Question: I wrote a program that will simulate a ball being thrown off a 50 meter building.
I added in collision detection by reversing the velocity in the y direction when the ball hits the ground (y < 0), keeping the horizontal velocity the same, and multiplying both velocities by some min value, so that the ball will ultimately come to a rest.
'''
#include<stdio.h>
#include<math.h>
#include <stdlib.h>
int main() {
FILE *fp;
FILE *fr;
float ax = 0, ay = 0, x = 0, y = 0, vx = 0, vy = 0;
float time = 0, deltaTime = .001;
float min = -.<PHONE>;
int numBounces = 0;
fr = fopen("input_data.txt", "rt");
fp = fopen( "output_data.txt", "w" );
if(fr == NULL){ printf("File not found");}
if(fp == NULL){ printf("File not found");}
fscanf(fr, "ax: %f ay: %f x: %f y: %f vx: %f vy: %f
", &ax, &ay, &x, &y, &vx, &vy);
while (vx > min && vy > min) {
time = time + deltaTime;
vx = vx + ax*deltaTime;
vy = vy + ay*deltaTime;
x = x + vx*deltaTime + (.5*ax*deltaTime*deltaTime);
y = y + vy*deltaTime + (.5*ay*deltaTime*deltaTime);
fprintf(fp, "%f %f %f %f %f %f %f
", ax, ay, x, y, vx, vy, time);
//Collision occurs; implement collision response
if(y < 0) {
vx = vx + ax*deltaTime*(.00001);
vy = -(vy + ay*deltaTime*(.00001));
numBounces++;
fprintf(fp, "%f %f %f %f %f %f %f
", ax, ay, x, y, vx, vy, time);
}
}
fclose(fp);
fclose(fr);
system ("PAUSE");
return 0;
}
'''
I am not getting the correct values needed to produce a correct graph of the data.
It could be because my conditions in the while loop need to be changed, or that I did not implement collision response correctly.
Here is also some sample data:
ax: 0 ay: -9.8 x: 0 y: 50 vx: 8.66 vy: 5

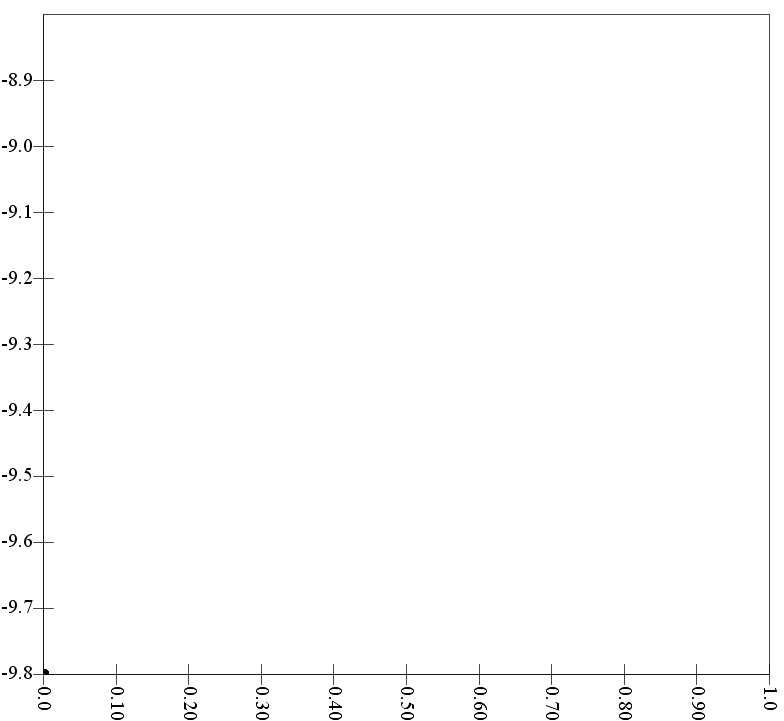
Answer: for not outputing anything you can try 'fflush(fp)' at the end of each cycle. and as far as I can see in your code your object gets some more speed whenever it hits the ground you have to change 'vy = -(vy + ay*deltaTime*(.00001))' to 'vy = -(vy - ay*deltaTime*(.00001))' to correct it. you can also create a better implementation for collision if you calculate the exact time of collision whenever 'y < 0' and then move object down, change speeds, and move object up for the rest of cycle to have more realistic collision.
we know that deltaY = 1/2*ay*t^2 + vy*t so we can compute t using the folling formula :
'''
assuming py is the current height of object(it's distance to ground)
=> -py = 0.5 * ay* t * t + vy * t
=> 0 = 0.5 * ay * t * t+ vy * t + py
=> t = (-vy +- sqrt(vy*vy - 2 * ay * py)) / (2 * ay)
'''
and since t has to be positive and knowing that ay is negetive and py is positive, we can assume the currect answer is
'''
=> tc = (sqrt(vy*vy - 2 * ay * py) - vy) / 2 / ay
'''
now we have tc which is time of collision. so we have to reverse the last changes in position and speed, then just step time 'tc' seconds and then reverse vy and step 'deltaTime - tc' seconds to complete that frame. so inside the if condition would be like (I just may have some problems doing the math, so if by any chance you didn't get expected results jsut doublecheck all equations):
'''
if (y < 0) {
float tc = (sqrt(vy*vy - 2 *ay * y)) / 2 / ay;
x = x - vx*deltaTime - (.5*ax*deltaTime*deltaTime);
y = y - vy*deltaTime - (.5*ay*deltaTime*deltaTime);
vx = vx - ax * deltaTime;
vy = vy - ay * deltaTime;
vx = vx + ax * tc;
vy = vy + ay * tc;
x = x + vx*tc + (.5*ax*tc*tc);
y = y + vy*tc + (.5*ay*tc*tc);
vy = -(vy - ay*deltaTime*(.00001));
// you can also change above line and simply write
// vy = vy * -0.99;
// that will also create friction as you want it to be there
vx = vx + ax * (deltaTime - tc);
vy = vy + ay * (deltaTime - tc);
x = x + vx* (deltaTime - tc) + (.5*ax* (deltaTime - tc)* (deltaTime - tc));
y = y + vy* (deltaTime - tc) + (.5*ay* (deltaTime - tc)* (deltaTime - tc));
numBounces++;
fprintf(fp, "%f %f %f %f %f %f %f
", ax, ay, x, y, vx, vy, time);
}
'''